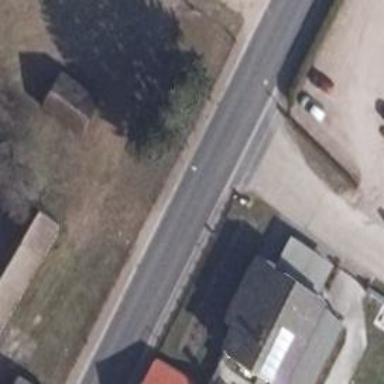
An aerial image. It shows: Secondary road.